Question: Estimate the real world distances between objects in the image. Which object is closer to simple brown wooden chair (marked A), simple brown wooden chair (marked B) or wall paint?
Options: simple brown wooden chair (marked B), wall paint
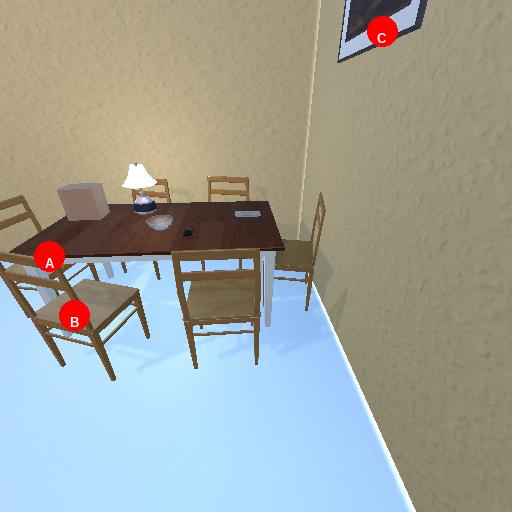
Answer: simple brown wooden chair (marked B)